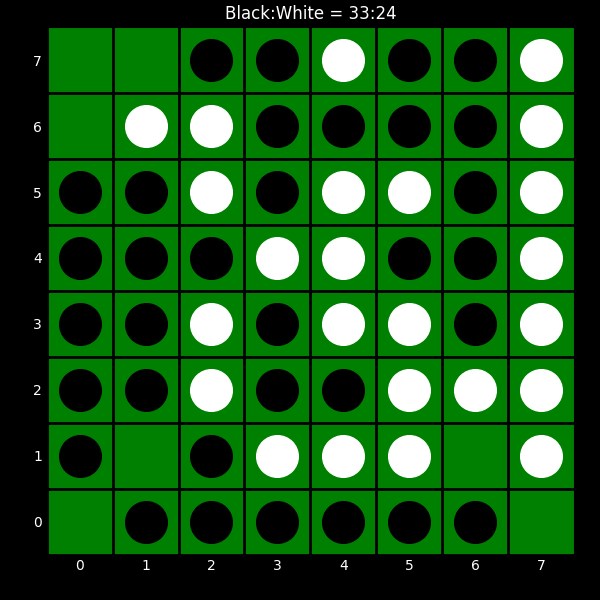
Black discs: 33
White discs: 24